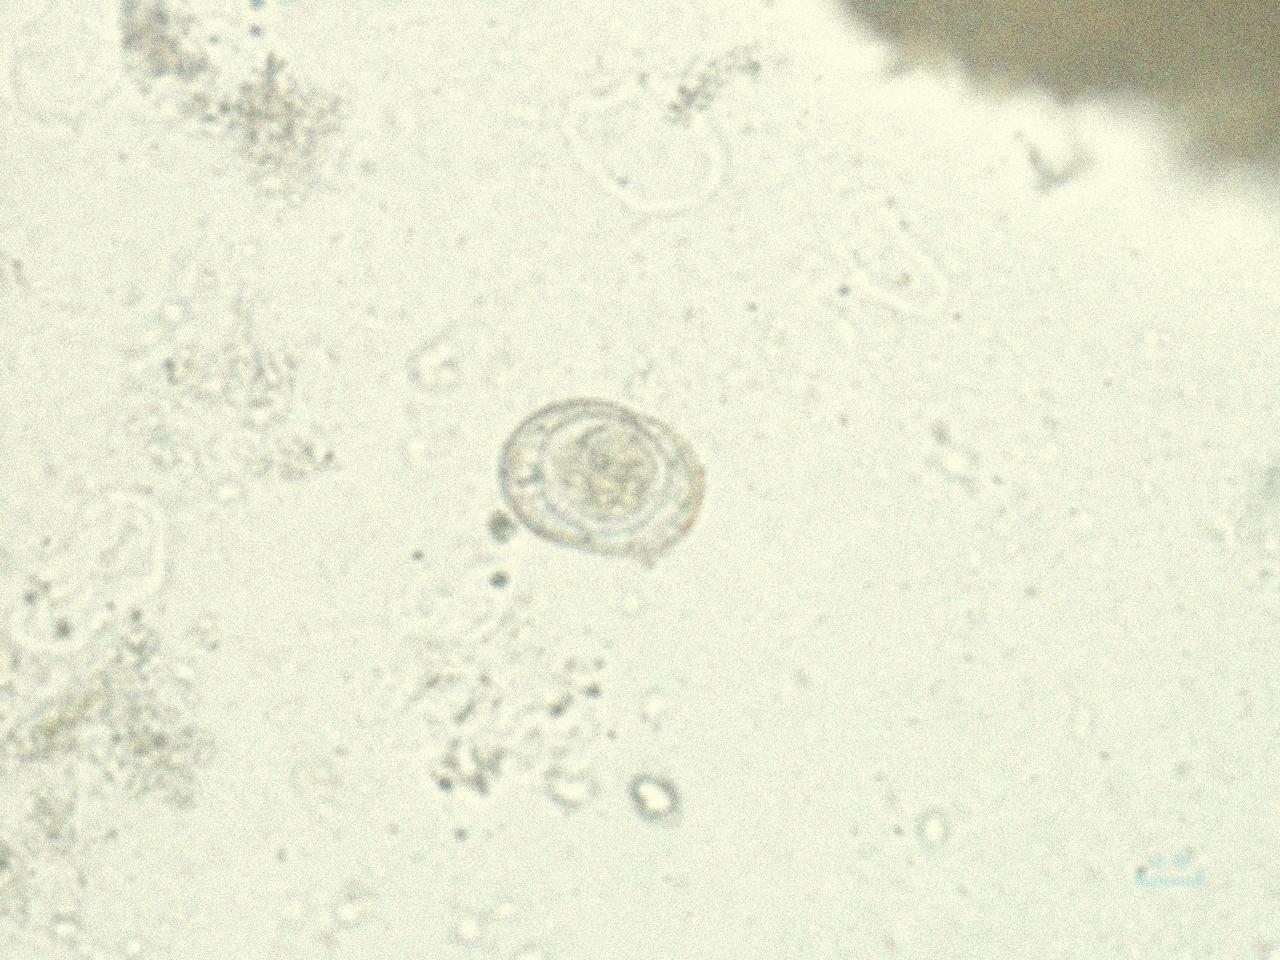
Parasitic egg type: Hymenolepis nana